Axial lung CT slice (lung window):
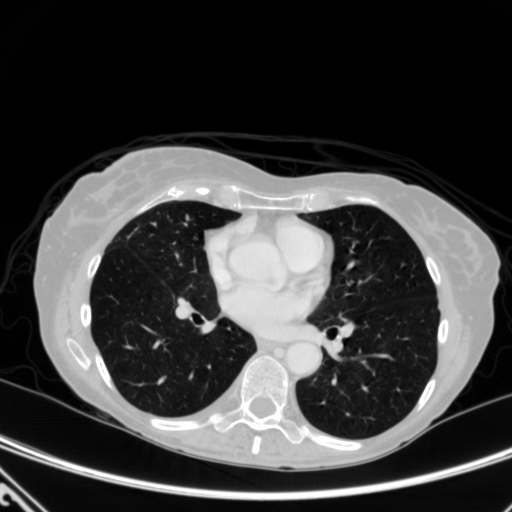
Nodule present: no